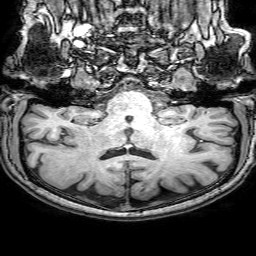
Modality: T1w
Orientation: sagittal
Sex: male
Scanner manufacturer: philips
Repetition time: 0.008096 s
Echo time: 0.0037 s